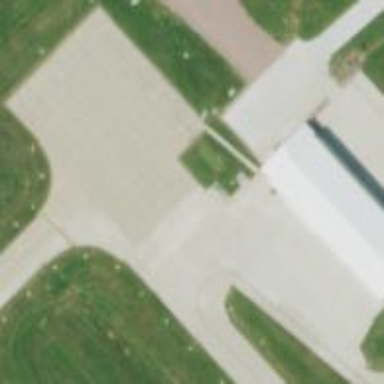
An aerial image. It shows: Apron at the airport.